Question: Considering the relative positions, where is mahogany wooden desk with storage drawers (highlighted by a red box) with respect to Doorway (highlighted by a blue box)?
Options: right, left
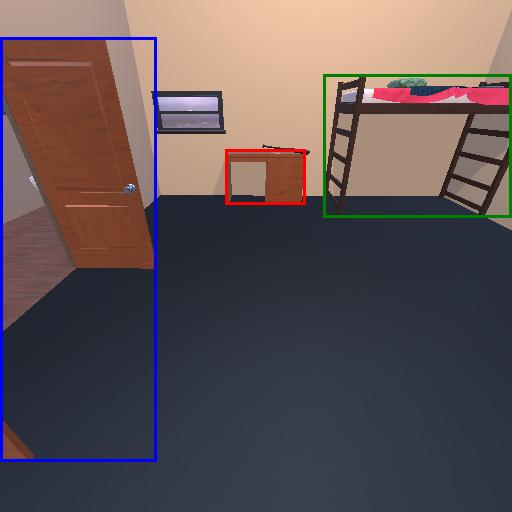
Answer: right